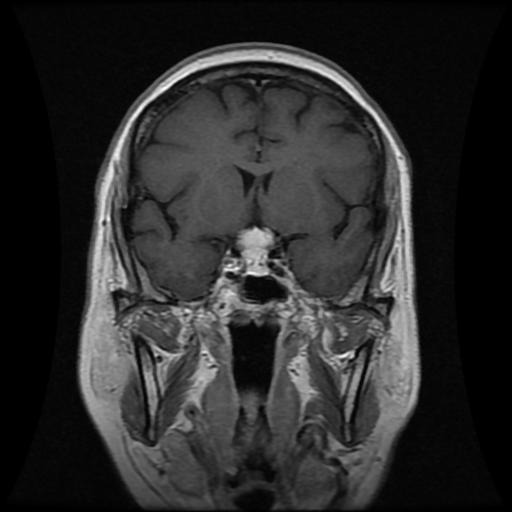
Label: pituitary